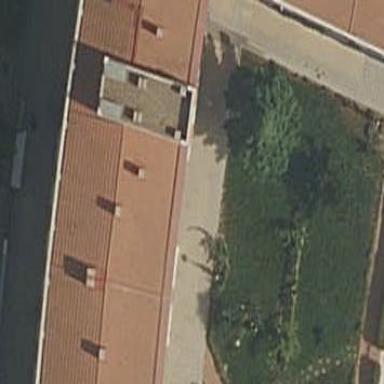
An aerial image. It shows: View of apartment building.